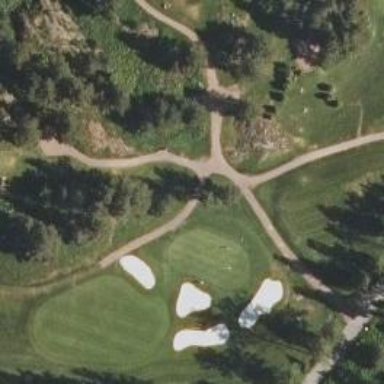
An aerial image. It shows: Pathway for golfing.